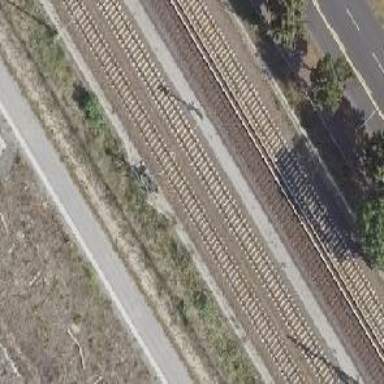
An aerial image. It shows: Railway signal.